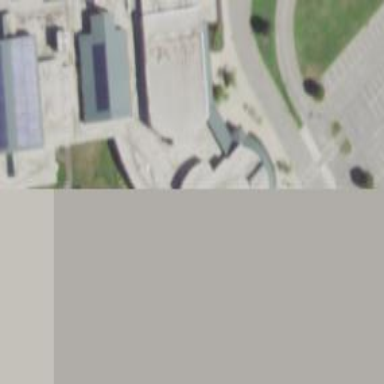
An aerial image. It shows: School building or complex.